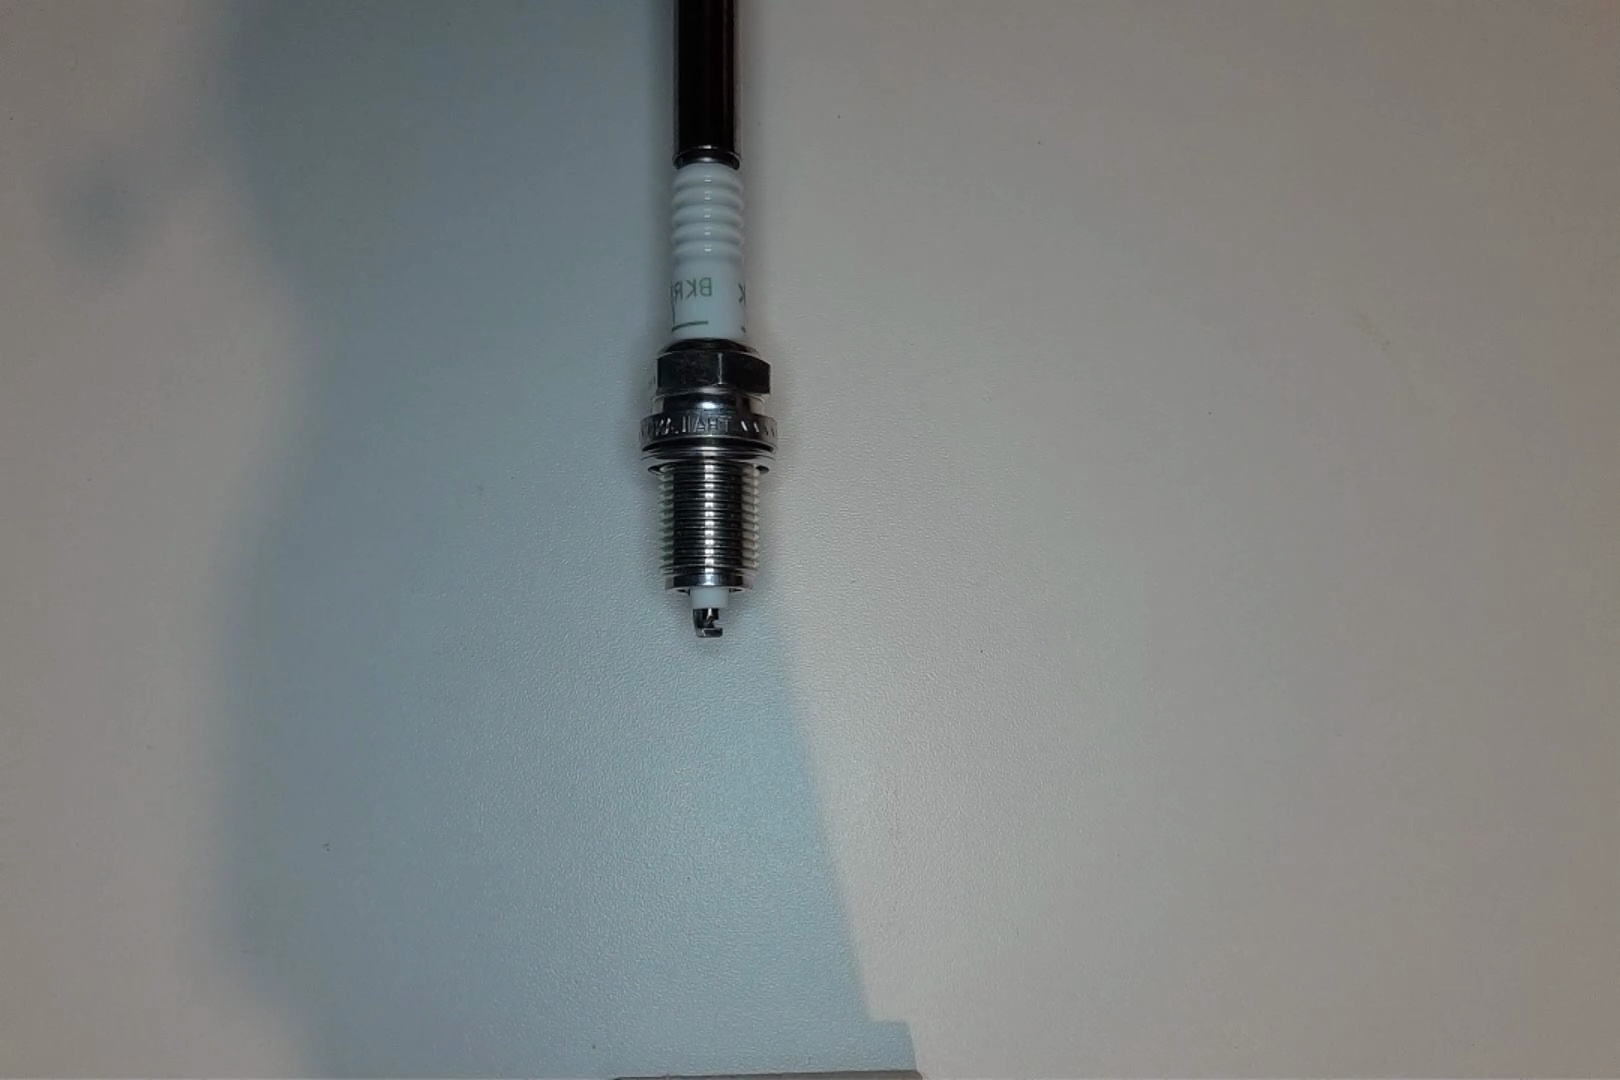
Label: no anomaly